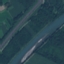
Land use / land cover: River